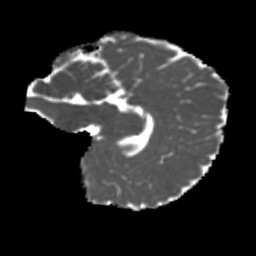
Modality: MD
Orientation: sagittal
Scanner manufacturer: siemens
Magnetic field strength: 3 T
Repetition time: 4 s
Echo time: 0.0594 s